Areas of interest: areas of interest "Commercial service"
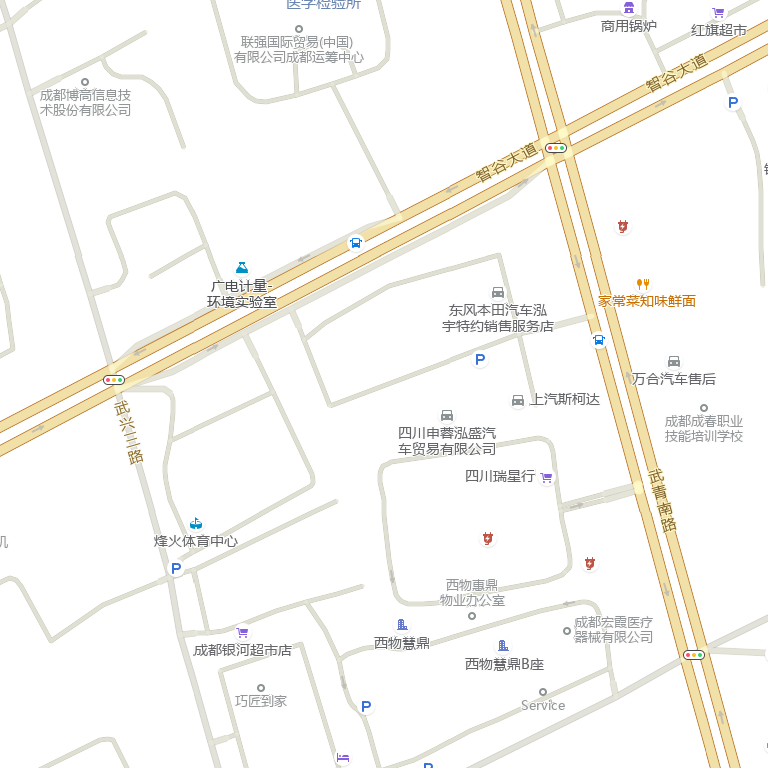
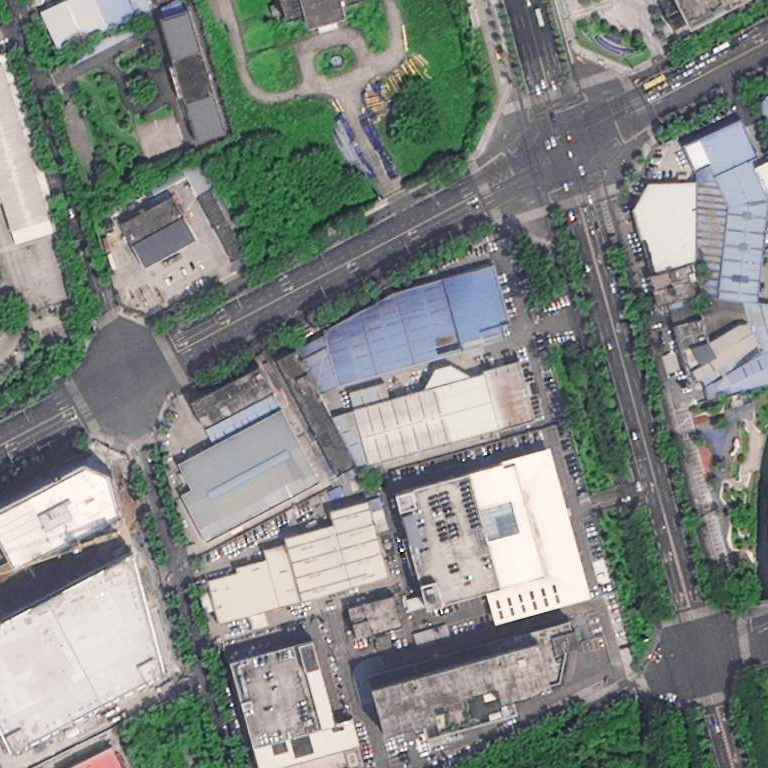